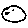
Label: moon